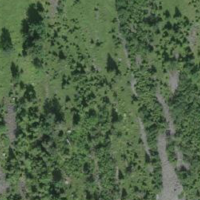
EUNIS habitat code: 23
Species observed at this site:
Dryas octopetala